Question: Hi :) ? I am new user of <URL> library and i saw how to create a simple watermark like the below :
'''
var docDefinition = {
watermark: { text: "watermark", color: "gray", opacity: 0.3, bold: true, alignment: "right" },
content: [
]
}
'''

---
But how can i make the text of it be ? <URL>
I want it to appear horizontal like this :
<URL>
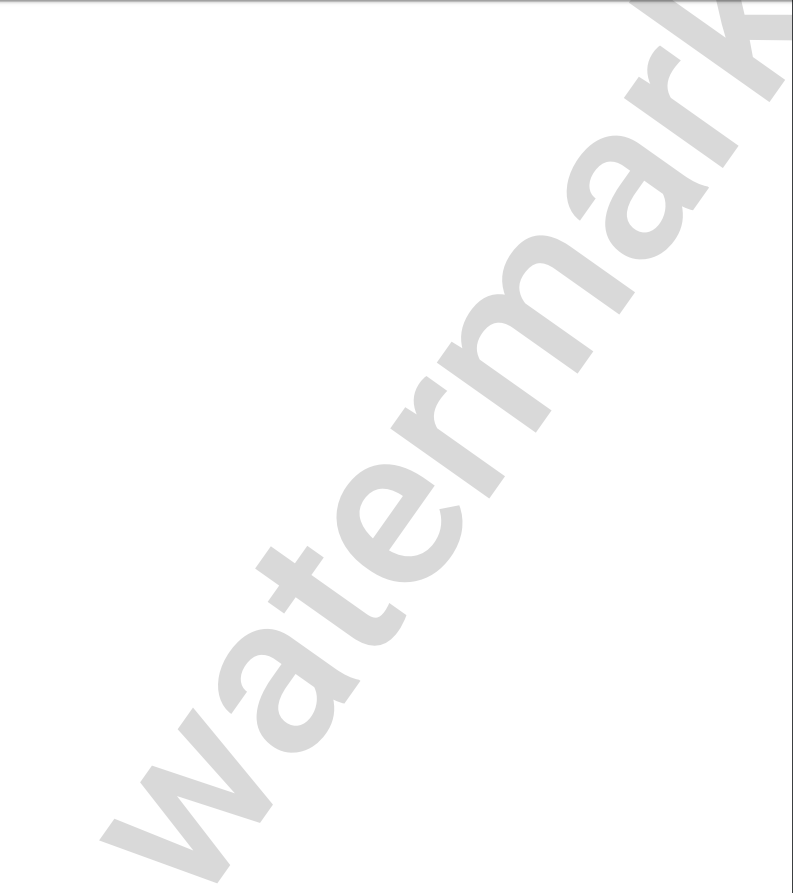
Answer: Finally from version <URL> onwards we can do this like below :
'''
var docDefinition = {
watermark: { text: 'test watermark', angle: 70 },
content: [
'...'
]
};
'''
You can find more on the documentation here